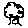
Label: tree